Question: How to design this using html and css

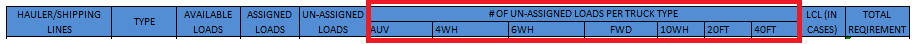
Answer: It's just a 'th' inside 'table' using 'colspan=7'
'''
<table border="1">
<tr>
<th colspan="7">This will span 7 columns</th>
</tr>
<tr>
<td></td>
</tr>
<tr>
<td></td>
</tr>
<tr>
<td></td>
</tr>
<!-- Same for the rest here -->
</table>
'''